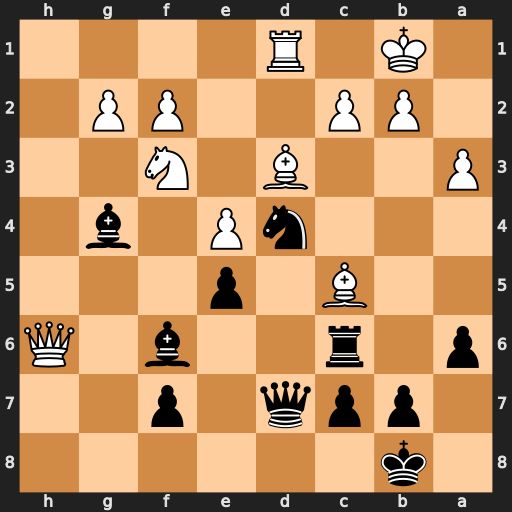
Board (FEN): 1k6/1ppq1p2/p1r2b1Q/2B1p3/3nP1b1/P2B1N2/1PP2PP1/1K1R4
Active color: b
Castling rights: -
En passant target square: -
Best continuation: Bxf3 gxf3 Bd8 Qd2 Rxc5